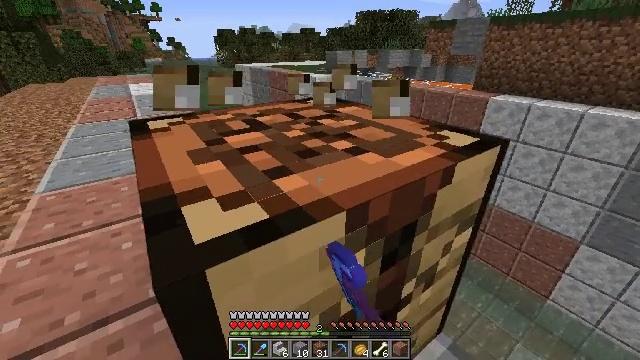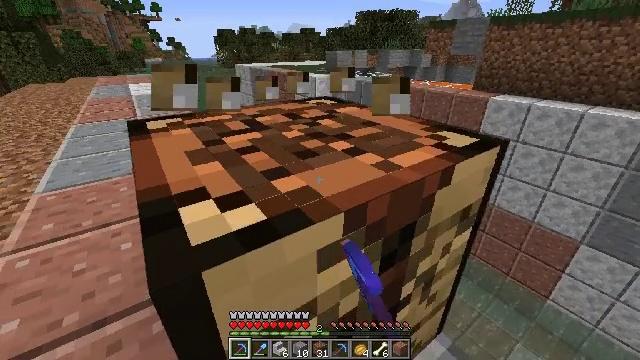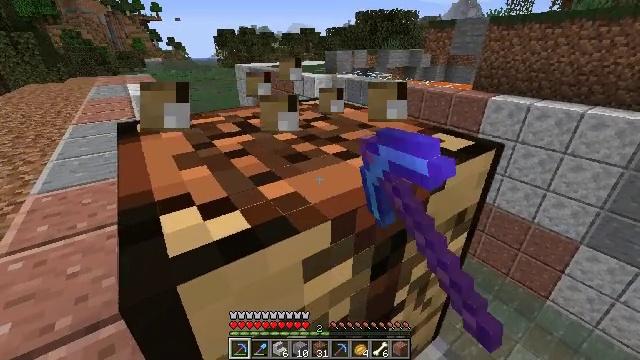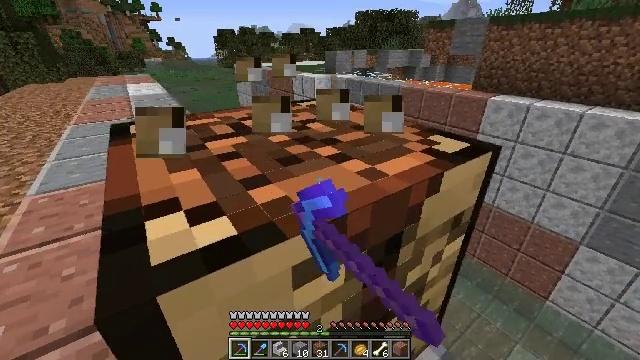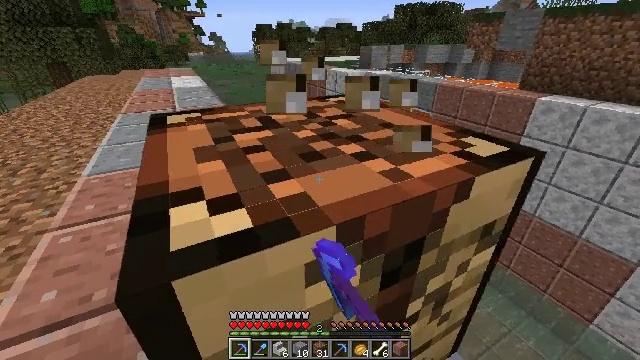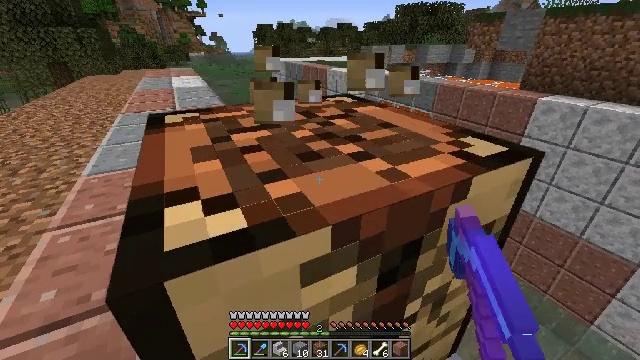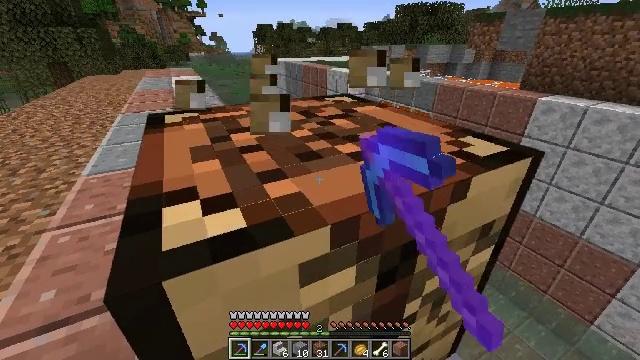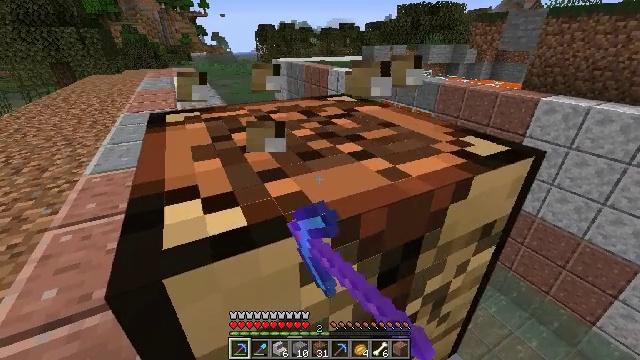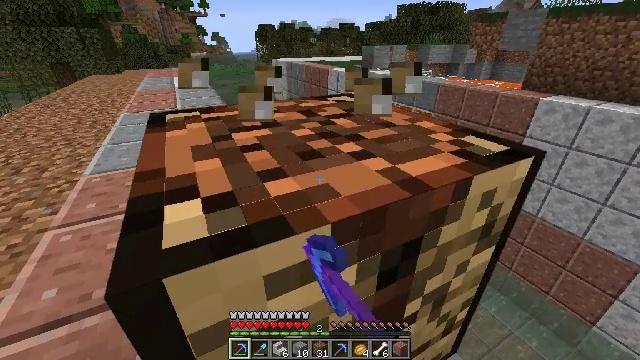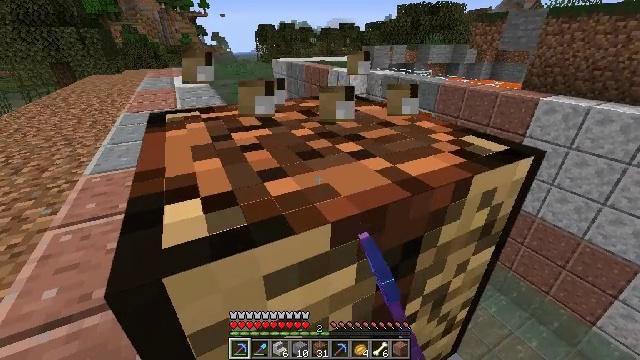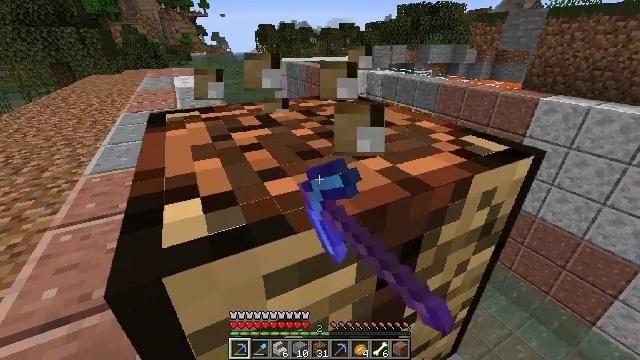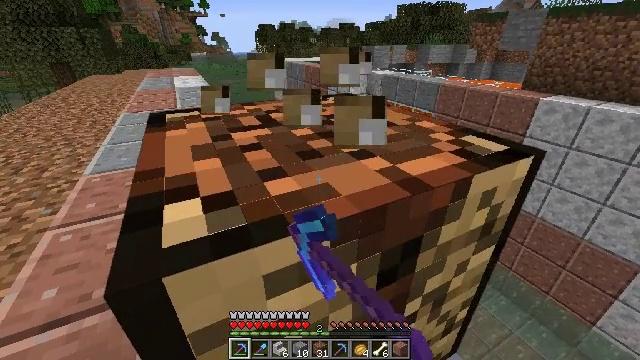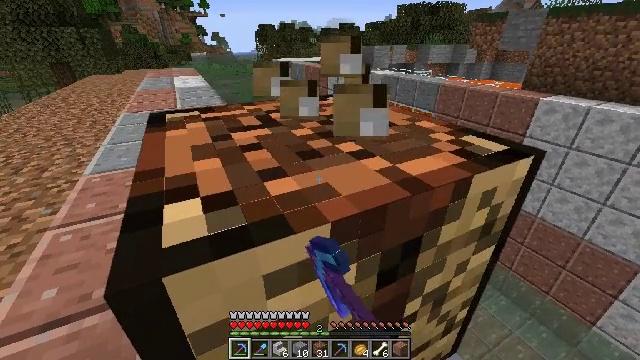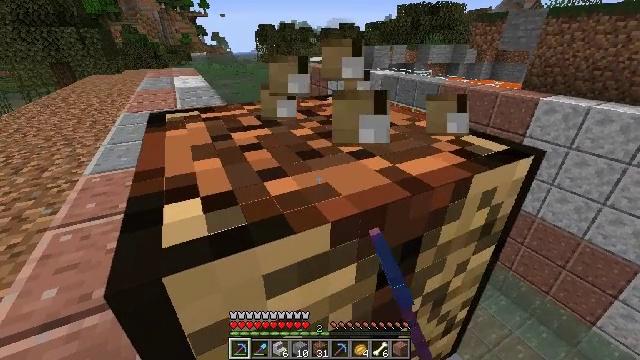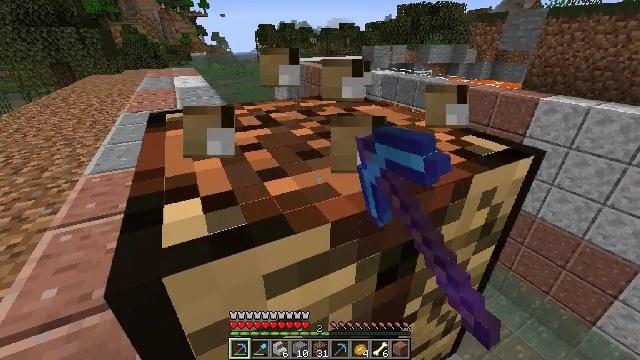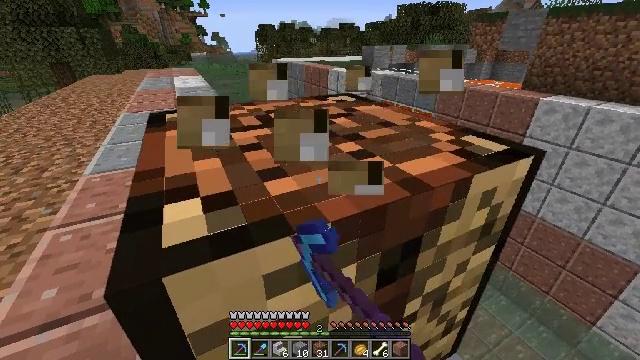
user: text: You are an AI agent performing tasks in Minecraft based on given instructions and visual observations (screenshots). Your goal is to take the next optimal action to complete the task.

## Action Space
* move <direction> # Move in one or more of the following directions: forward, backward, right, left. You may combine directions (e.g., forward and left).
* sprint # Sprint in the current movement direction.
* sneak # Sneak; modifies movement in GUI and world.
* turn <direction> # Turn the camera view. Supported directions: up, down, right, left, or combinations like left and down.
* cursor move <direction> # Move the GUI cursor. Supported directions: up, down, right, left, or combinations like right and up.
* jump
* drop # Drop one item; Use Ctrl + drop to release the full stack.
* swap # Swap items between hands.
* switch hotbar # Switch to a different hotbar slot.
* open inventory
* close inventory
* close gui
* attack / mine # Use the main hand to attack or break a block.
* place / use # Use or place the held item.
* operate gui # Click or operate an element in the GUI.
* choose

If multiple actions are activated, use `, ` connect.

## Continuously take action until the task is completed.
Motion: motion action
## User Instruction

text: Left click on the crafting table
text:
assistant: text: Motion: move forward, sneak, attack / mine
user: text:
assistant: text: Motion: move forward, sneak, attack / mine
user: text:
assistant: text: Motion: sneak, attack / mine
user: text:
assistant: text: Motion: sneak, turn left, attack / mine
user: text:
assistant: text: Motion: sneak, attack / mine
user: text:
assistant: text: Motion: sneak, attack / mine
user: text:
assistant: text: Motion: sneak, attack / mine
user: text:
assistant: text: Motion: sneak, attack / mine
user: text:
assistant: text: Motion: sneak, attack / mine
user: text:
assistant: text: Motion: sneak, attack / mine
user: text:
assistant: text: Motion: sneak, attack / mine
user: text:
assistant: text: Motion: sneak, attack / mine
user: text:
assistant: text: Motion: sneak, attack / mine
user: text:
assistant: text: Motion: sneak, attack / mine
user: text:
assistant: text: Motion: sneak, attack / mine
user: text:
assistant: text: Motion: sneak, attack / mine
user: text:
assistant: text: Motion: sneak, attack / mine
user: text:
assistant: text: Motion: sneak, attack / mine
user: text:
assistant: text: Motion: sneak, attack / mine
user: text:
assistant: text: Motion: sneak, attack / mine
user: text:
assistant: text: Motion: sneak, attack / mine